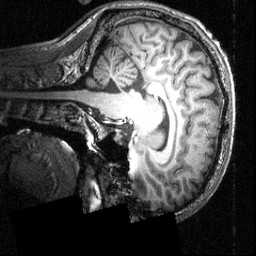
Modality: T1w
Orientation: sagittal
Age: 27
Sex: male
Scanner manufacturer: siemens
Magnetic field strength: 3.951 T
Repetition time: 1.5 s
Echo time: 0.00335 s